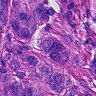
Metastatic tissue present: yes